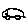
Label: car